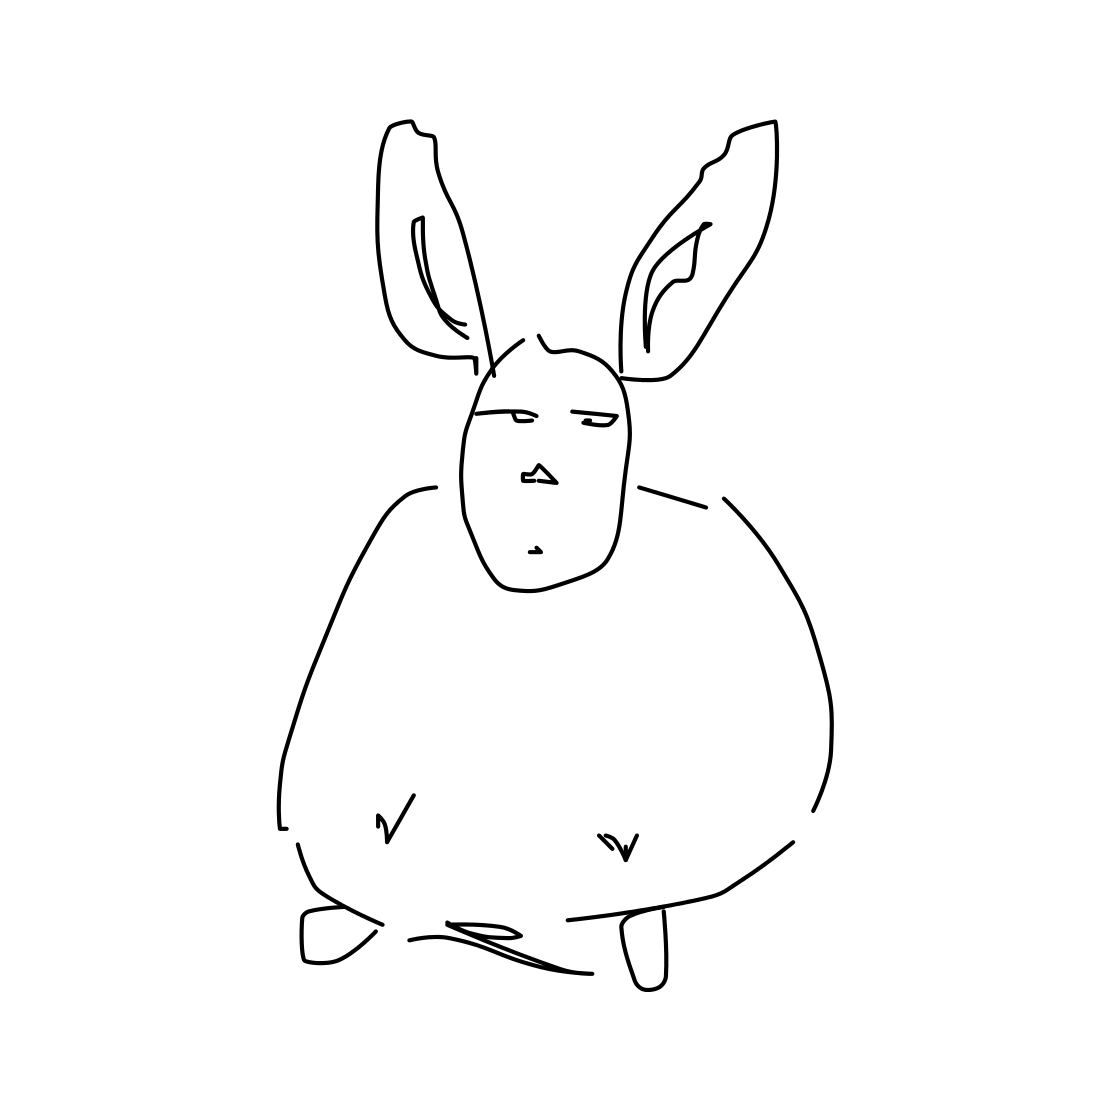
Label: rabbit